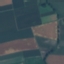
Label: AnnualCrop